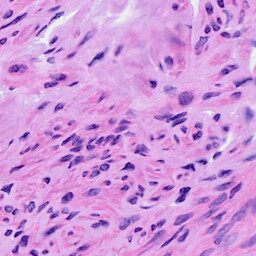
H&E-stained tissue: Ovarian